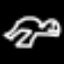
Label: frog